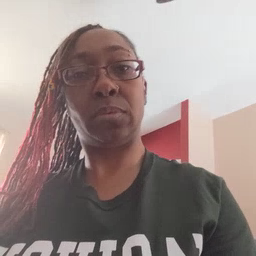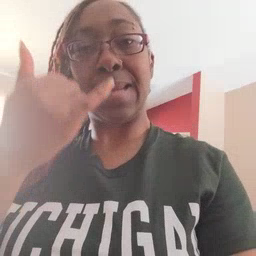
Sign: now